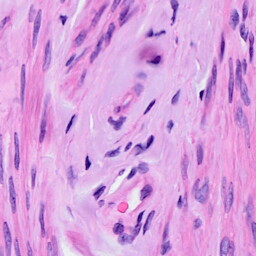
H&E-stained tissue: Ovarian